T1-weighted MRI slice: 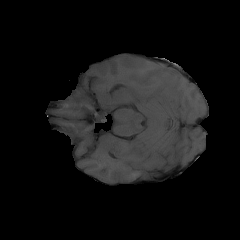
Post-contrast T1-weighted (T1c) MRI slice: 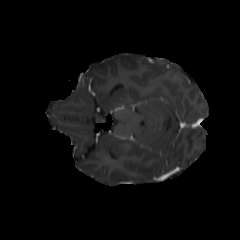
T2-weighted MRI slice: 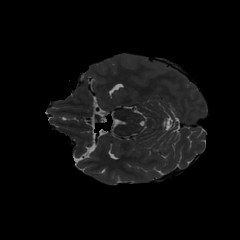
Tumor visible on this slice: no